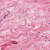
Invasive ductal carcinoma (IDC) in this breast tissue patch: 0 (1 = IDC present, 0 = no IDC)